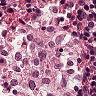
Metastatic tissue present: no